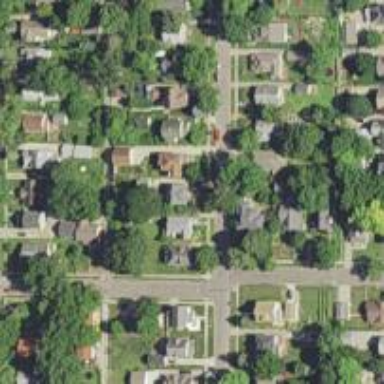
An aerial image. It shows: Neighborhood.